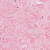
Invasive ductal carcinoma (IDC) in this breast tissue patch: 0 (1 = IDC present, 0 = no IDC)